Interaction volume radius: 10 \u00c5
Interaction volume height: 25 \u00c5
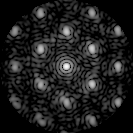
Disorder parameter: 0.3011